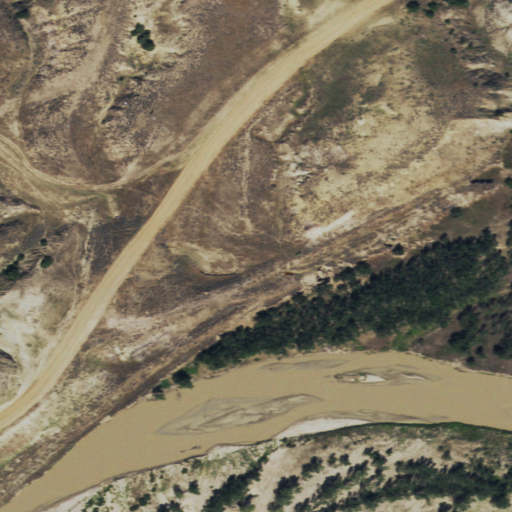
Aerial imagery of valley in Wyoming named Scroggins Draw containing grassland, shrub, herbaceous wetlands, open water, woody wetlands, and barren land